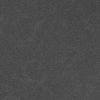
Atmospheric dust classification: dusty